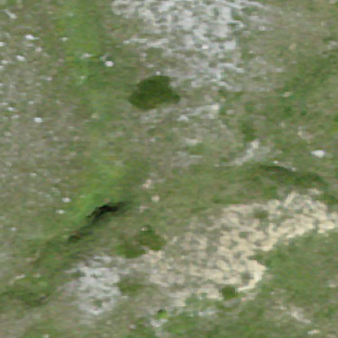
Label: other